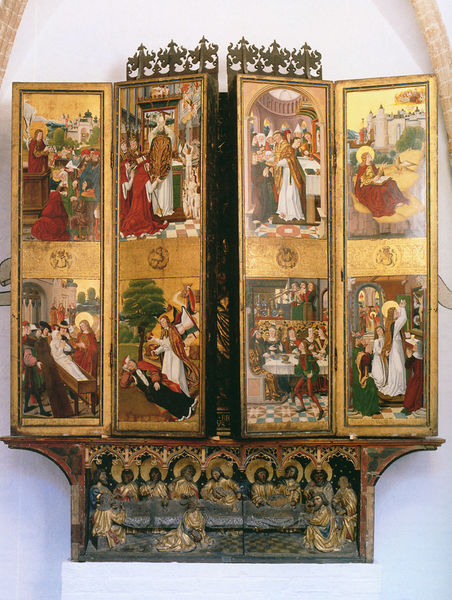
Titel: Flügelretabel der Fronleichnamsbruderschaft (Gemäldeseite)
Künstler: Wilm Dedeke
Institution: Lübeck, St. Annen-Museum
Schlagwörter: baum, weiß, grün, menschen, holz, tisch, rot, gold, gotik, bogen, bemalt, burg, vergoldet, altar, sarg, gotisch, spitzbogen, christus, jesus, abendmahl, jünger, bekrönung, predella, flügelaltar, apostel, triptichon, abendmal, letztes abendmahl, bildtafel, bemahlt, 4-fach